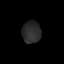
Tissue: skin
Cell type: Epithelial cells
Senescence score: 0.2561
Nuclear area (px): 404
Mean DAPI intensity: 42.886